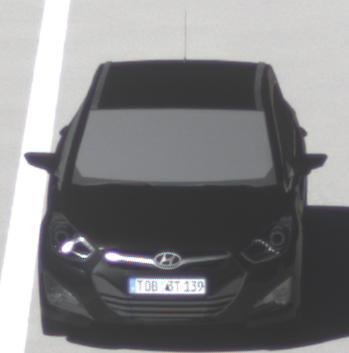
Make: Hyundai
Model: i40 Kombi 1.6 GDI
Detailed model: i40 (VF) Kombi
Model produced from: 2012/08
Model produced until: 2013/09
Doors: 5
Color: black
Road condition: dry road
Daytime: midday
Contrast: high contrast